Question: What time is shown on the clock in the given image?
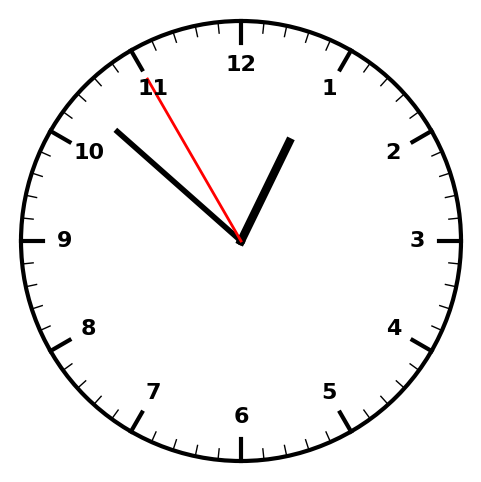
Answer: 12:51:55